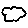
Label: cloud